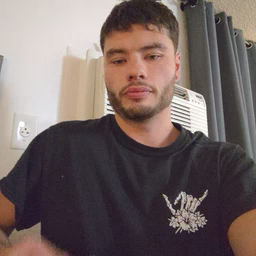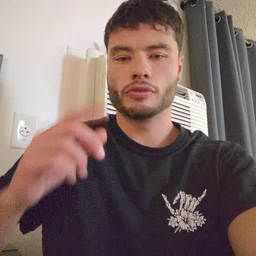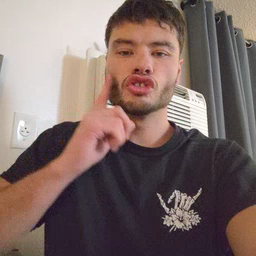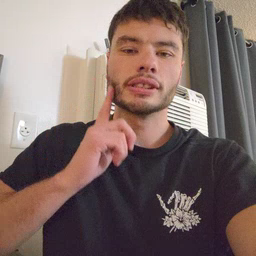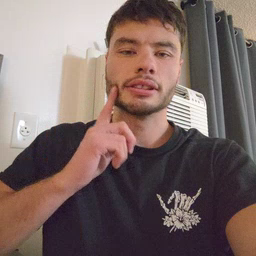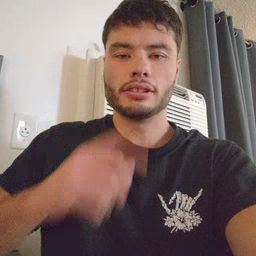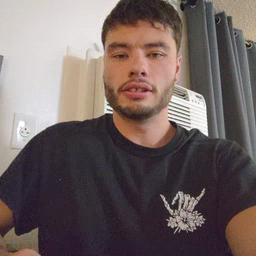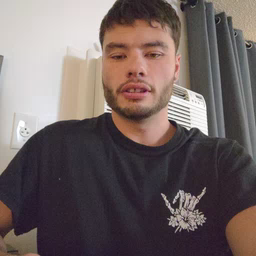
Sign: cheek